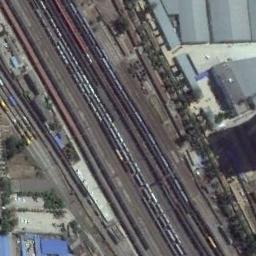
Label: railway